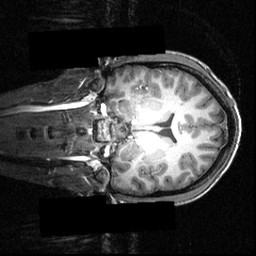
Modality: T1w
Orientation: coronal
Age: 20
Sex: male
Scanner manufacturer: siemens
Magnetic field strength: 3.951 T
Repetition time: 1.5 s
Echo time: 0.00335 s